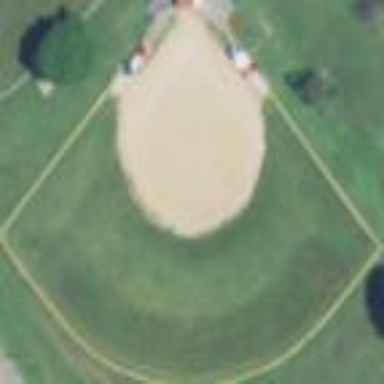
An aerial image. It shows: Baseball pitch for leisure land.